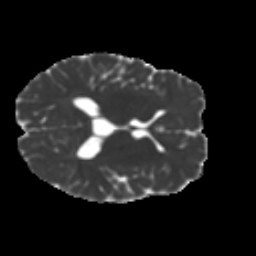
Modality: MD
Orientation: axial
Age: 22
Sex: male
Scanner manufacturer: ge
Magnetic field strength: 3 T
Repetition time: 7.8 s
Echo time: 0.0611 s